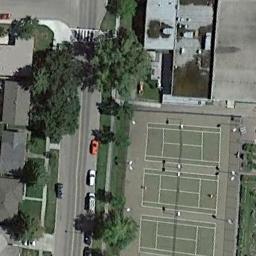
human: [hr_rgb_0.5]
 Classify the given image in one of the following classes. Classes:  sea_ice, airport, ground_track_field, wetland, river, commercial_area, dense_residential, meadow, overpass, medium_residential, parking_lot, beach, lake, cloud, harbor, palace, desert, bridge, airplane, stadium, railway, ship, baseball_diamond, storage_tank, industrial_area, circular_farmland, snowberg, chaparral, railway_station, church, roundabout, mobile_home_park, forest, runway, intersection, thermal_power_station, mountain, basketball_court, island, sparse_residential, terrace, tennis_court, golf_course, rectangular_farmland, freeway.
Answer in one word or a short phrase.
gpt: tennis_court